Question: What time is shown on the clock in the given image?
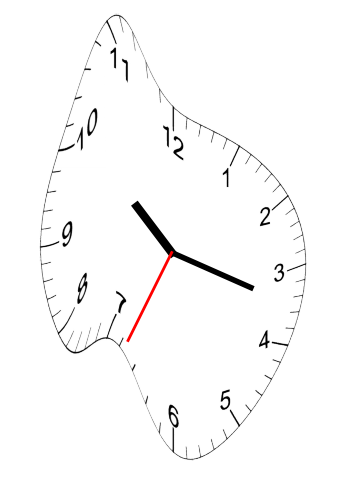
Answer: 10:17:34